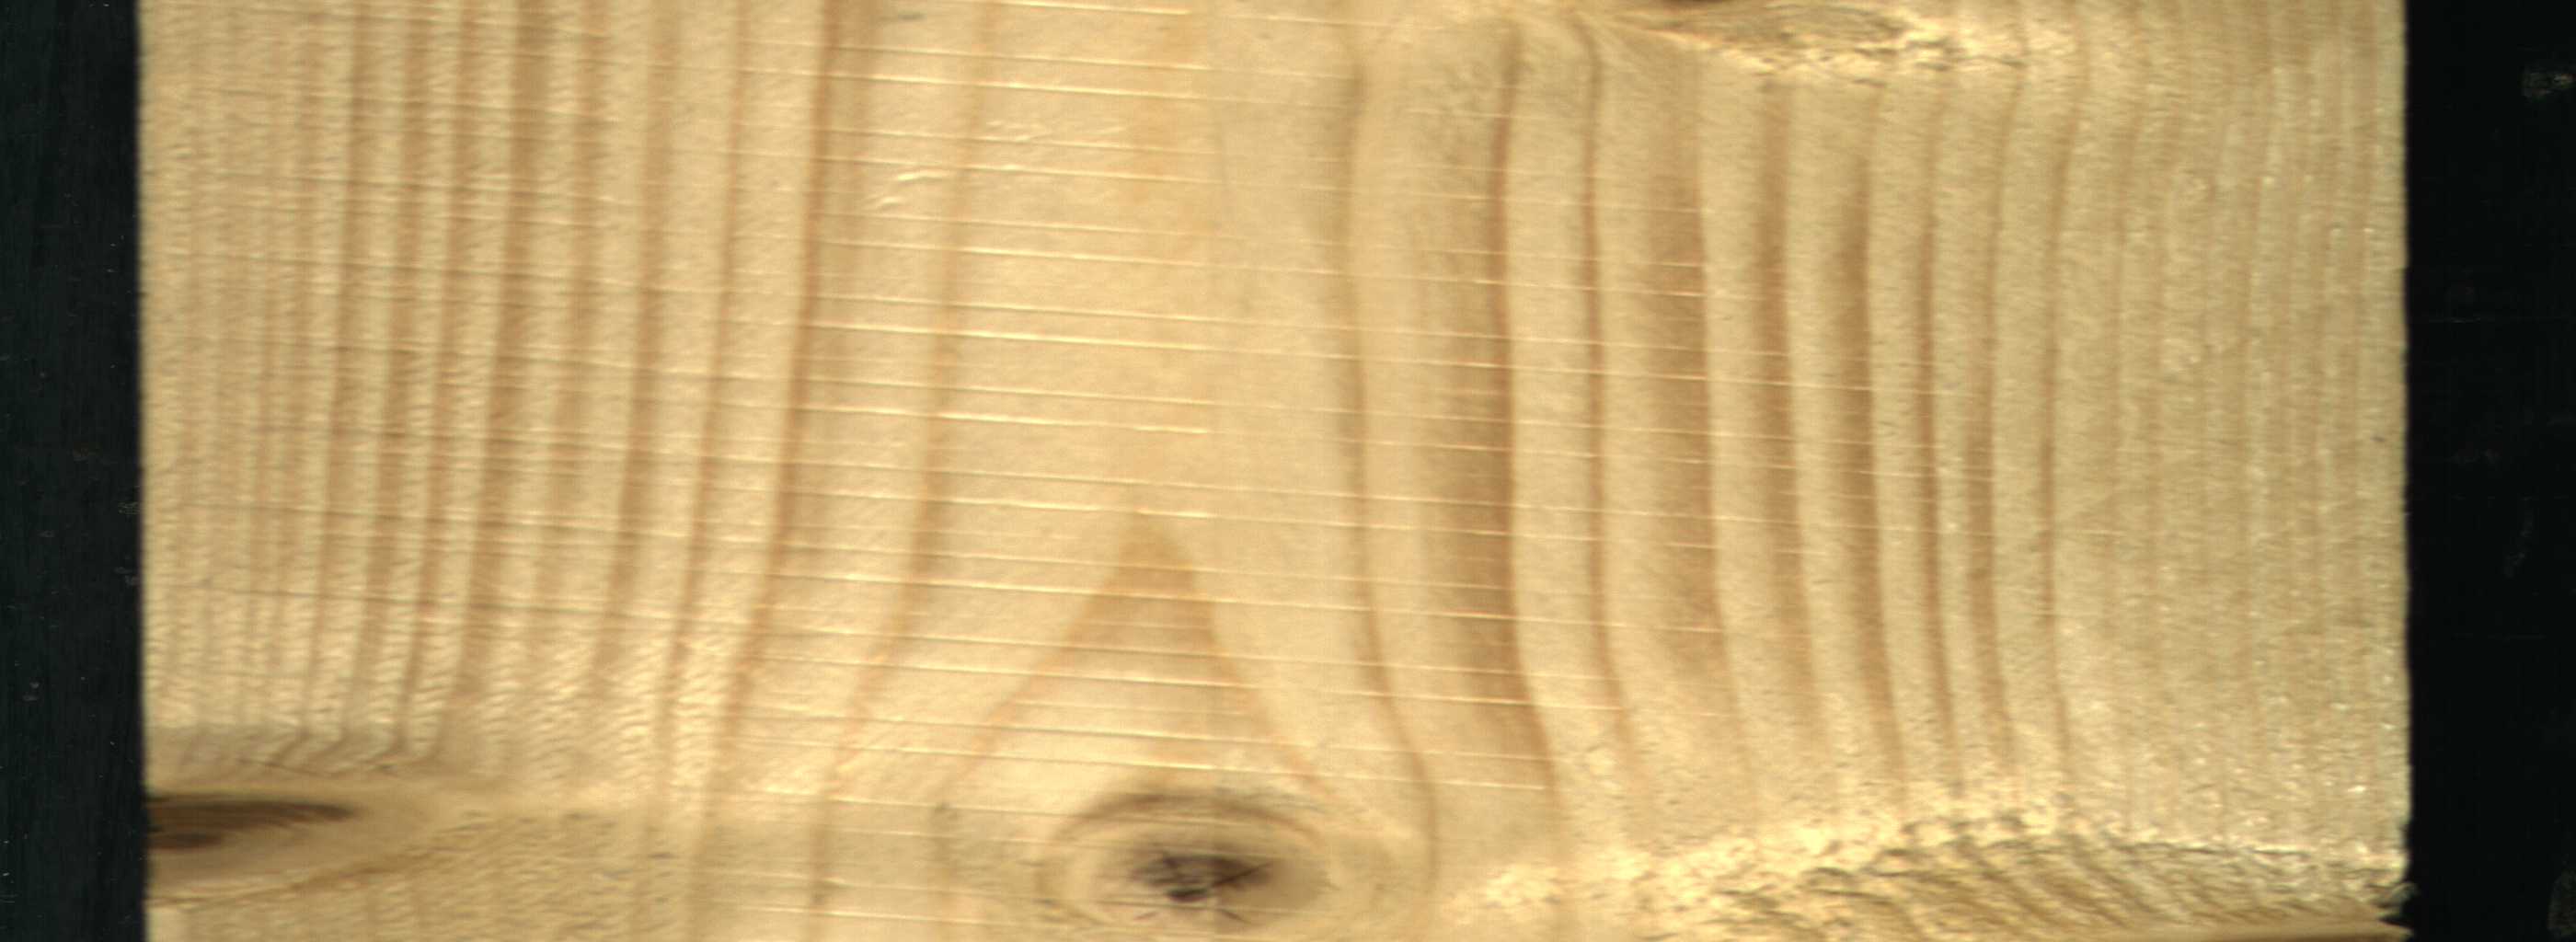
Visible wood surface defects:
knot_with_crack
Live_Knot
Live_Knot
Live_Knot